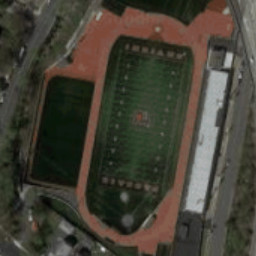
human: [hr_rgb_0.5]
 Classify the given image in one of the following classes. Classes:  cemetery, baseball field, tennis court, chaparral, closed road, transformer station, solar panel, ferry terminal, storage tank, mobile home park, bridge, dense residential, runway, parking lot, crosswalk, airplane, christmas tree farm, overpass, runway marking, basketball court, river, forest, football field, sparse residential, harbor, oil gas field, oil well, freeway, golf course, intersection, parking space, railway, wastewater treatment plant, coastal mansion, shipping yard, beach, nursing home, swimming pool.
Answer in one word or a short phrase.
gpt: football field